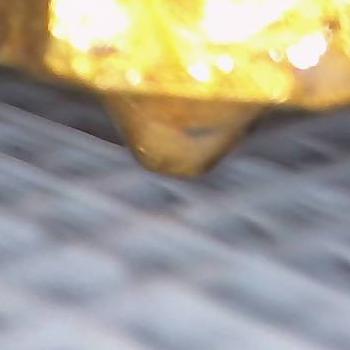
Flow rate: 61%